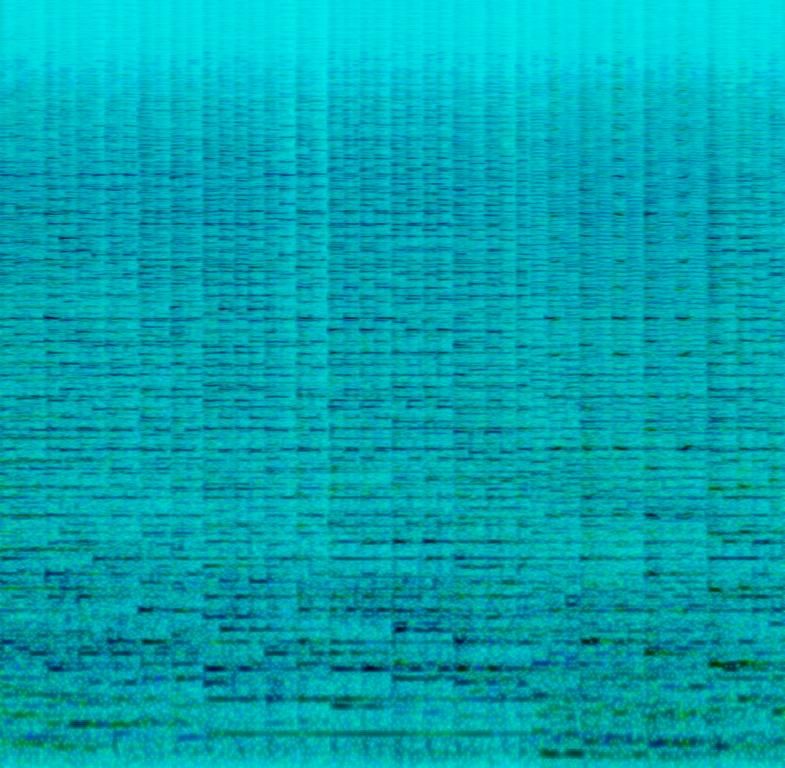
The low quality recording features a classical song that consists of a harpsichord melody played over strings and brass melody. It sounds emotional and passionate.